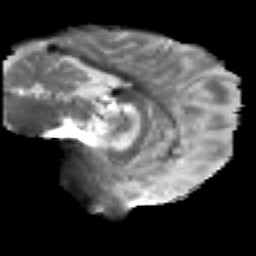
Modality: T2w
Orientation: sagittal
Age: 28
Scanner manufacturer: siemens
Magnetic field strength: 3 T
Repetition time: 2.2 s
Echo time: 0.084 s